Question: Here is the UI that I'd like to make.

I'm new to UI design. Could anyone tell me which layout should i use? How to make JLabel and JTextArea stick together and make String in the JTextArea clickable? Are there better ways to realize this design.
I have tried BorderLayout, but it seems that I can not add JLabel and JTextArea together into same spot.
Thanks alot.
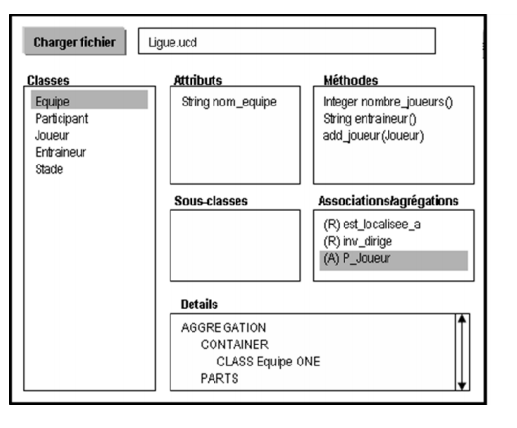
Answer: Typically, a complex UI would be made up a series of compound components and layouts, each focusing on a particular area of responsibility. This makes life much easier, as you focus on a small area without been worried about how it might affect unrelated elements.
Having said that, I think what you really want is a 'TitledBorder', for example...

'''
JTextArea ta = new JTextArea(20, 20);
JScrollPane sp = new JScrollPane(ta);
JPanel wrapper = new JPanel(new BorderLayout());
wrapper.setBorder(new TitledBorder("Details"));
wrapper.add(sp);
'''
This will greatly simplify your layout, as you simply need to layout the 'wrapper' panel and not the label AND associated component.
The drawback here is you do lose the keyboard shortcut functionality that 'JLabel' can provide, but you can use the same idea (of a wrapper component) to wrap a 'JLabel' and associated component into a easy to use package.
Depending on the route you take, I'd see 'GridBagLayout' and possible 'BorderLayout' and 'FlowLayout' coming into play.
See <URL> for more details
> String in the JTextArea clickable
That's rather complex at best. If you mean like a hyperlink, then I'd recommending doing some research into a 'JEditorPane', it will make it (somewhat) easier
Something like <URL>